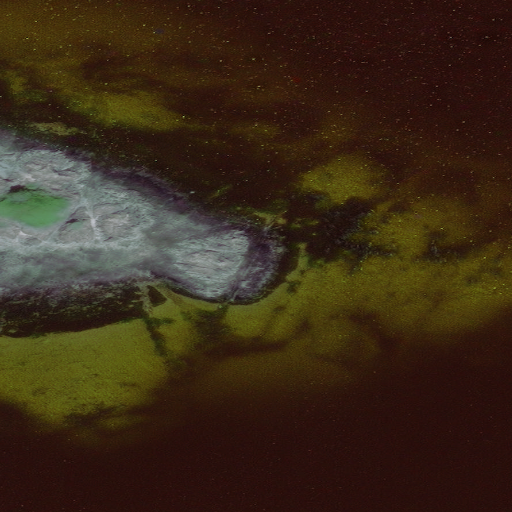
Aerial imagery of cape in Alaska named East Point containing only unknown